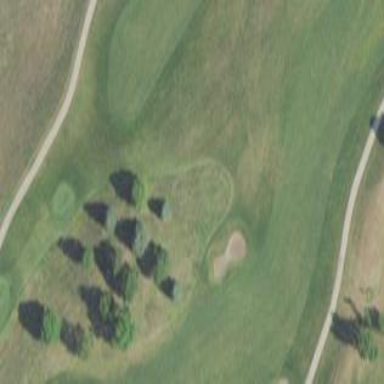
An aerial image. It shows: Golf fairway surrounded by grass.